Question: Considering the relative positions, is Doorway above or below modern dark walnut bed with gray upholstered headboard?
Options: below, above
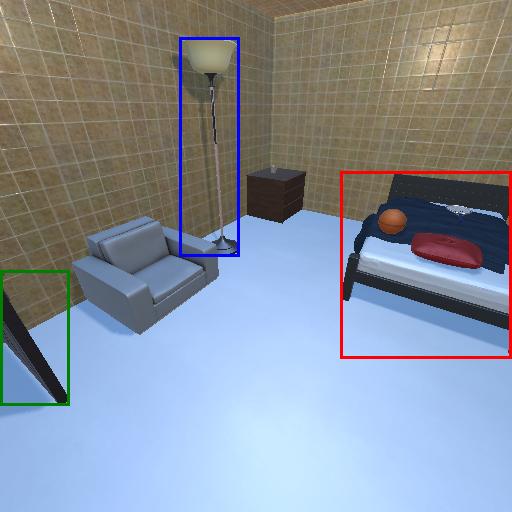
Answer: below